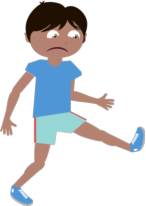
boy sad hands outstretched